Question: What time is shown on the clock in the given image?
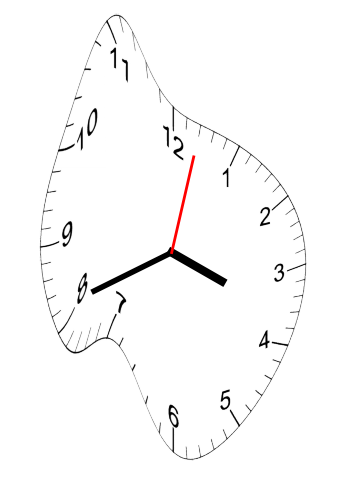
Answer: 03:41:02